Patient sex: M
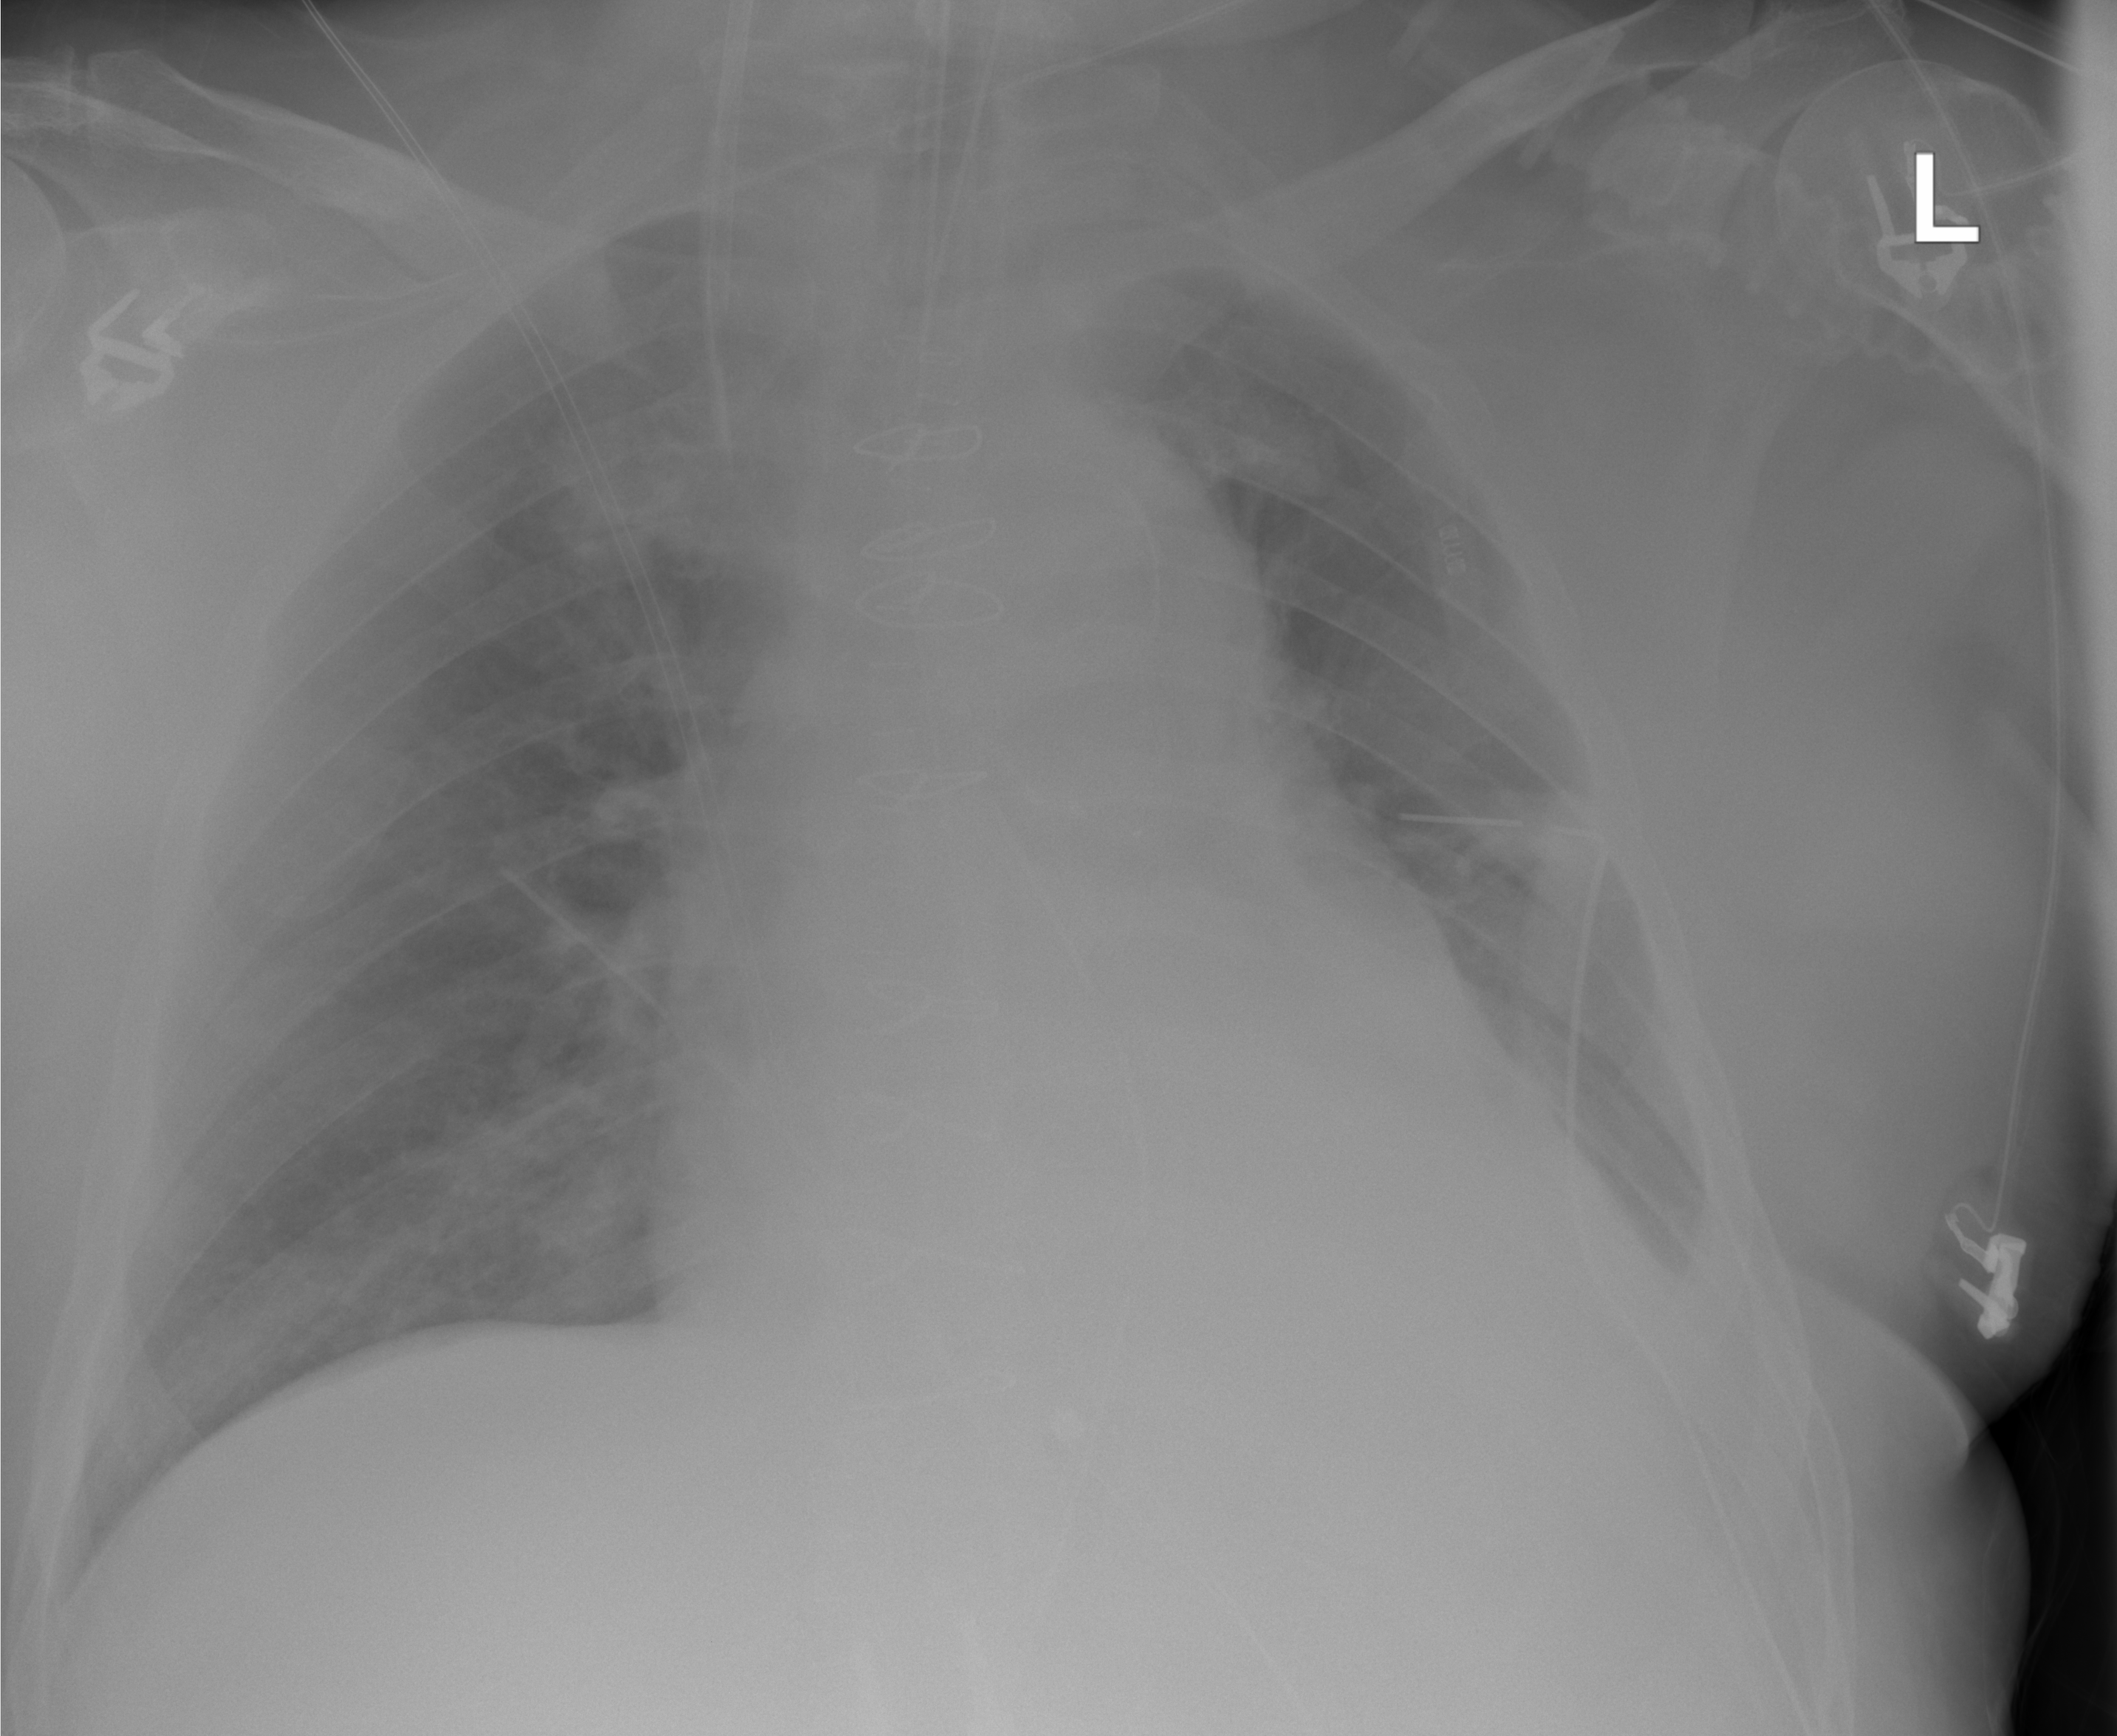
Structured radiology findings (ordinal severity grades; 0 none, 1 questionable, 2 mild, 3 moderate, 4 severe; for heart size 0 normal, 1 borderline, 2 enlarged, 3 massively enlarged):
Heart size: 2
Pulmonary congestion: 2
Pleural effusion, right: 0
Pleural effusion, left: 1
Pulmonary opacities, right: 2
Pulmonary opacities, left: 0
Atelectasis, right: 2
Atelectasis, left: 2